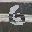
Label: 6